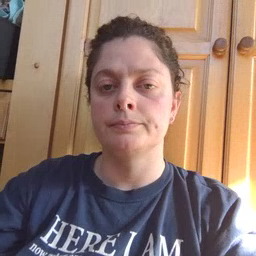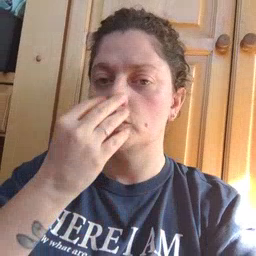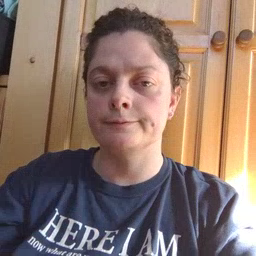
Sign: wolf